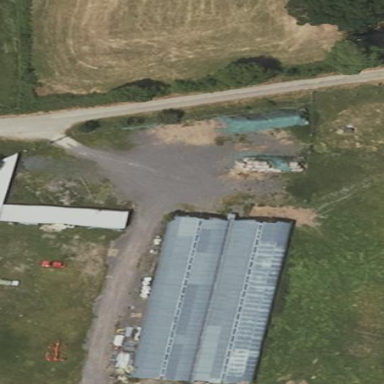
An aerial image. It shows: Greenhouse.